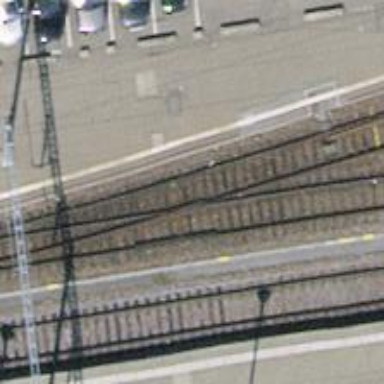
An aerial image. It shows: Single-track railway siding with electrified contact lines.